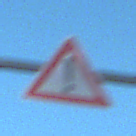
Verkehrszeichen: Gefahrenstelle
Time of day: MorningAfternoon
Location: Outdoor (Urban)
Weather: Clear
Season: NotSpecified
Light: Natural